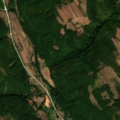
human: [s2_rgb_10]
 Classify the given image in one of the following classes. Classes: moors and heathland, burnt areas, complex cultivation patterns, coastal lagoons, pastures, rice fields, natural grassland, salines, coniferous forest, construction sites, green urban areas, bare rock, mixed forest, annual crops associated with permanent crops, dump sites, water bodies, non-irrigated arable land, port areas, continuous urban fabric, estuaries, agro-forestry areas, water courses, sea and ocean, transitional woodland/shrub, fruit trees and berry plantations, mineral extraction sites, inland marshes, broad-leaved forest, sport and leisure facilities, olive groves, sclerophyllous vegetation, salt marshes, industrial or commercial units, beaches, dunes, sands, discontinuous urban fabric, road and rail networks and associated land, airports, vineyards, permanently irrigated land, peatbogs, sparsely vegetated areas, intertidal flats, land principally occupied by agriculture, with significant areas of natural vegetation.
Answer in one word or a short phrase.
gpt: complex cultivation patterns, land principally occupied by agriculture, with significant areas of natural vegetation, broad-leaved forest